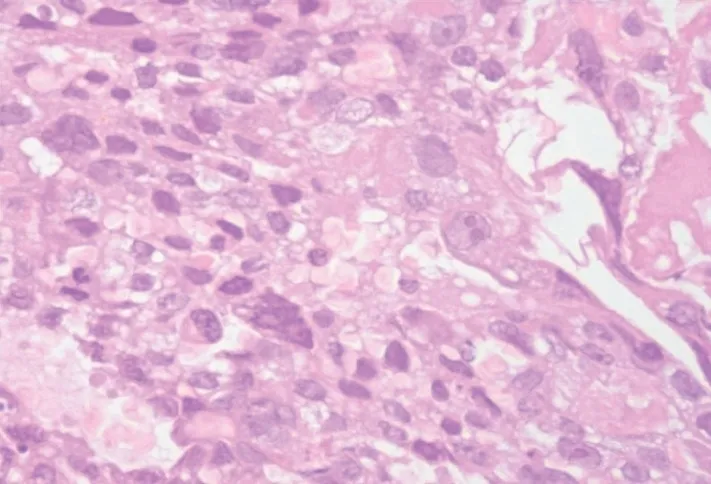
Tumour tissue showing predominantly polygonal cells with moderate to abundant clear cytoplasm, nucleus with high N/C ratio and coarse chromatin and prominent nucleoli (400x) H&E.
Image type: pathology (h&e)